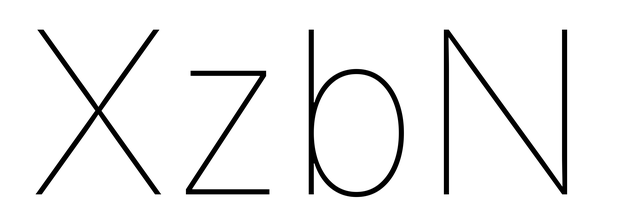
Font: Inter_Thin